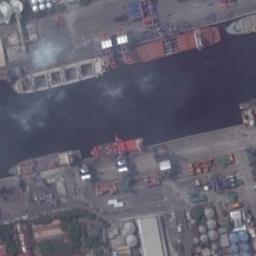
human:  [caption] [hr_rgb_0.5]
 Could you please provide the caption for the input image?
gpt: There are many buildings of different shapes and sizes beside the ships .

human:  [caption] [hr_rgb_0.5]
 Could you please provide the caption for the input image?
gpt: There are five ships in the black water on the shore with a cloud above it .

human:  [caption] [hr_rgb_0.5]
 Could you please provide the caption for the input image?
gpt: Several white, Orange ships docked at the dock .

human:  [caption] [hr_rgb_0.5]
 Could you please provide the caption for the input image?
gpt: Some cargo  ships of different sizes are docked at the oil terminal .

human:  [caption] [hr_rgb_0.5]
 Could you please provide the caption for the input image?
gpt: There are several ships at the harbor .